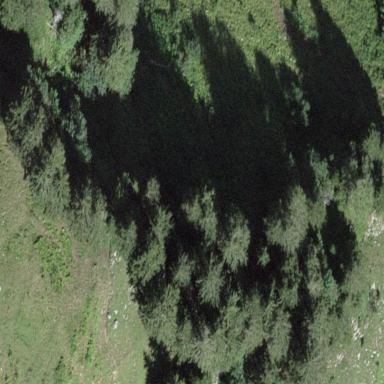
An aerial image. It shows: Beautiful woodland area.